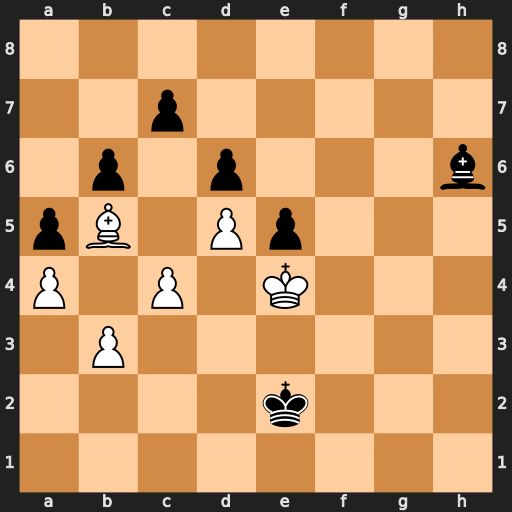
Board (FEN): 8/2p5/1p1p3b/pB1Pp3/P1P1K3/1P6/4k3/8
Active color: w
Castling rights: -
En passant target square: -
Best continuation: c5+ Kd2 c6 Be3 Kf5